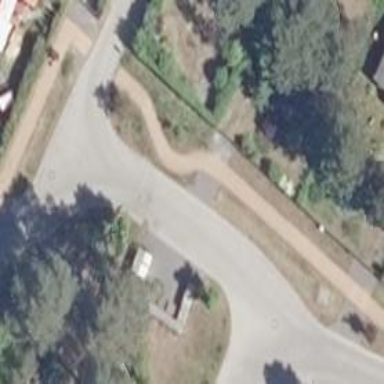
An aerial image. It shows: Residential road.